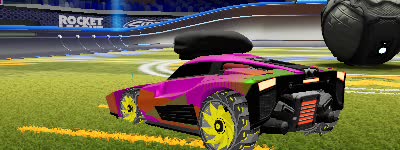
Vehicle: breakout